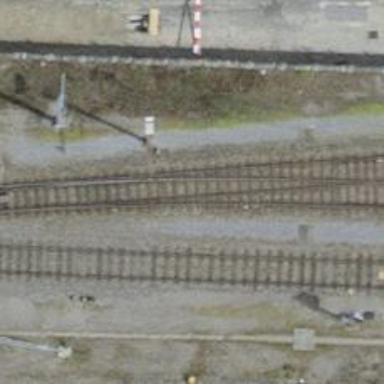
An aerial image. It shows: Single-track electrified railway with contact line. It is spur line for service.